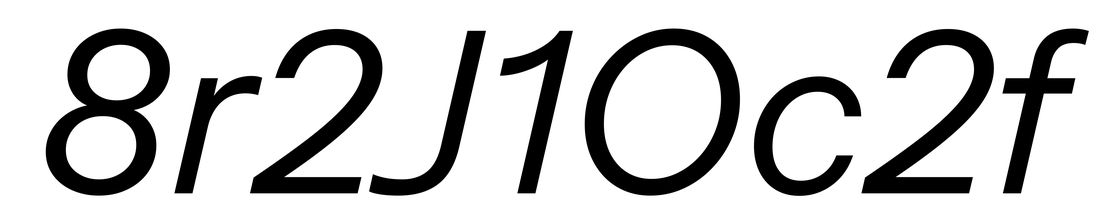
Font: InstrumentSans-Italic_Italic